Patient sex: M
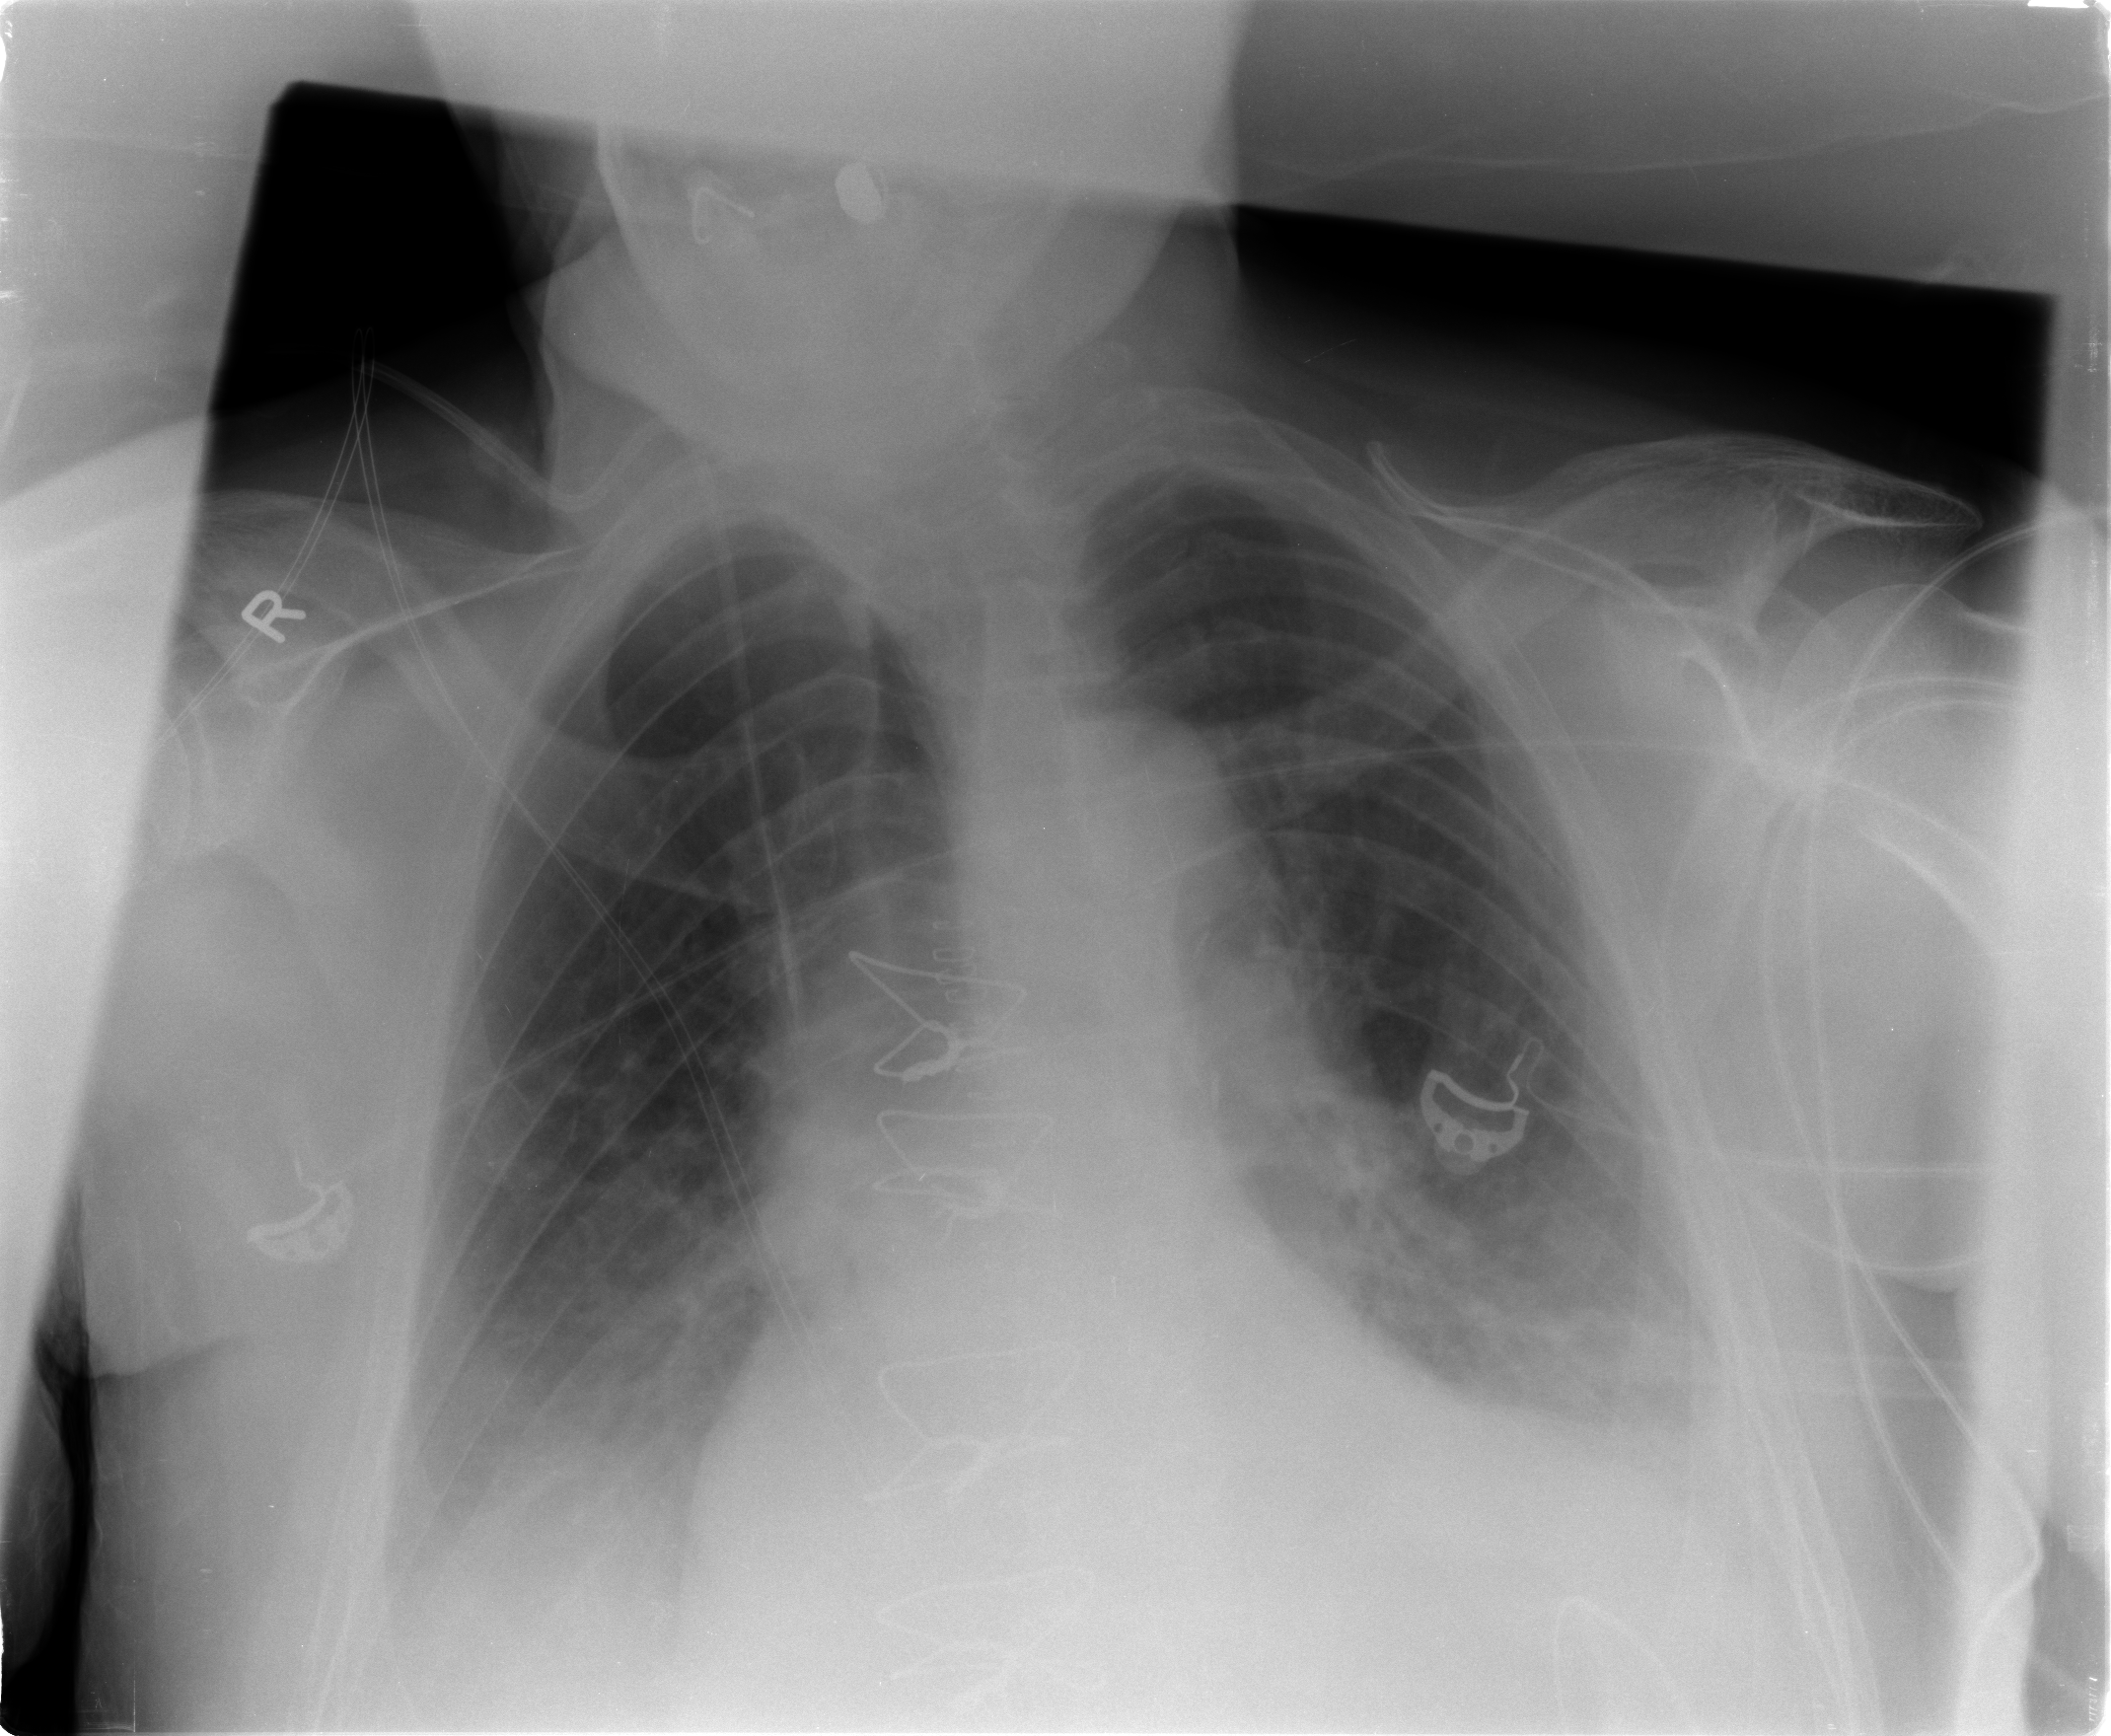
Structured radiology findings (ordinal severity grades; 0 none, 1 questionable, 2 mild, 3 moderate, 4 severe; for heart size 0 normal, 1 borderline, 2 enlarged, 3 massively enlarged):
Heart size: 1
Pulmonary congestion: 2
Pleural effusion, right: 2
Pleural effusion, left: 2
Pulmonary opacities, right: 1
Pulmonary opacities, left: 1
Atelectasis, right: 2
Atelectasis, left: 2